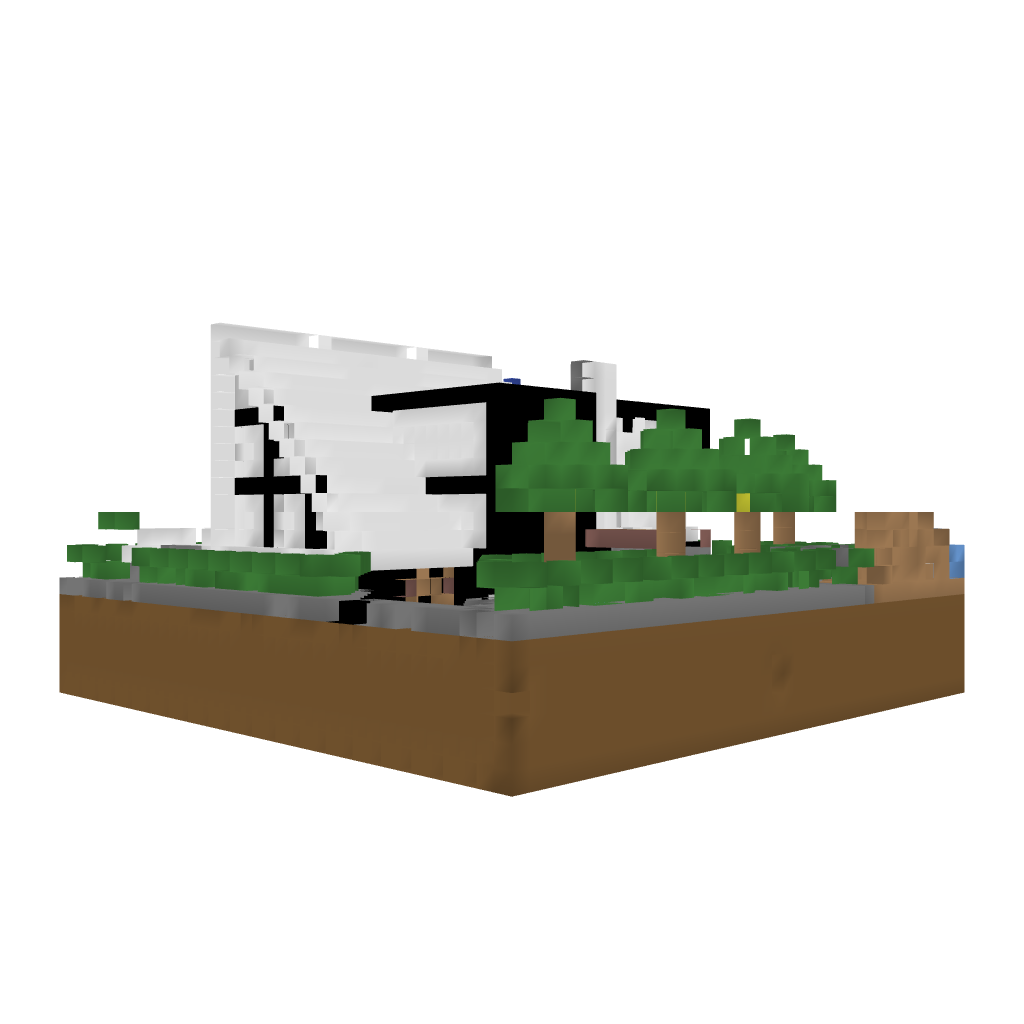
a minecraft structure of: Modern House #1 bad low quality